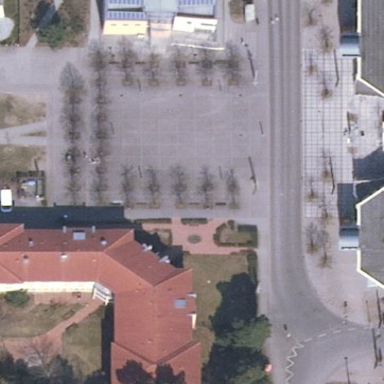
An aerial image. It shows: Pedestrian square.